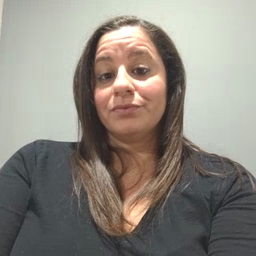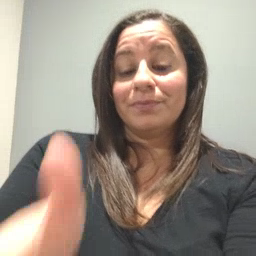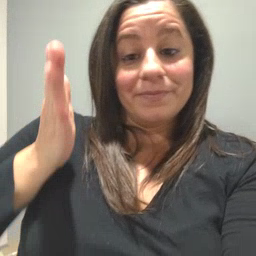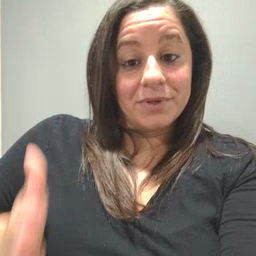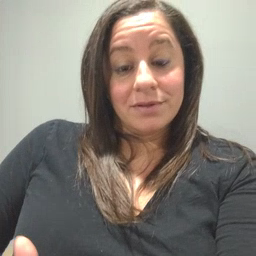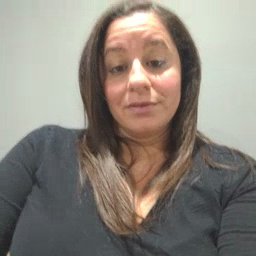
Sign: beside